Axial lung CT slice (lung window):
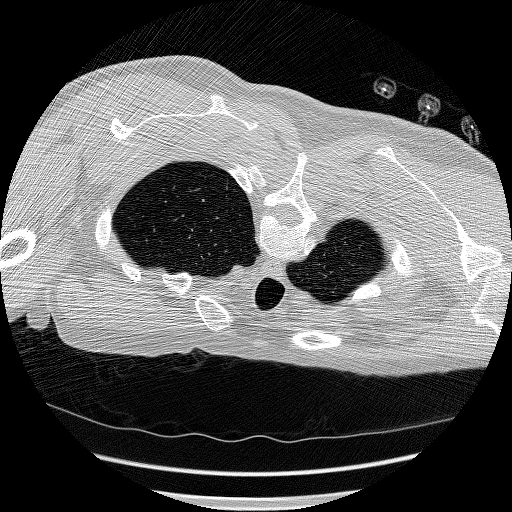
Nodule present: no